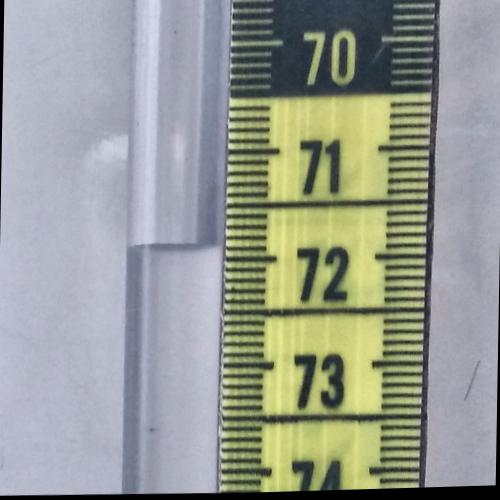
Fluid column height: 71.9 cm